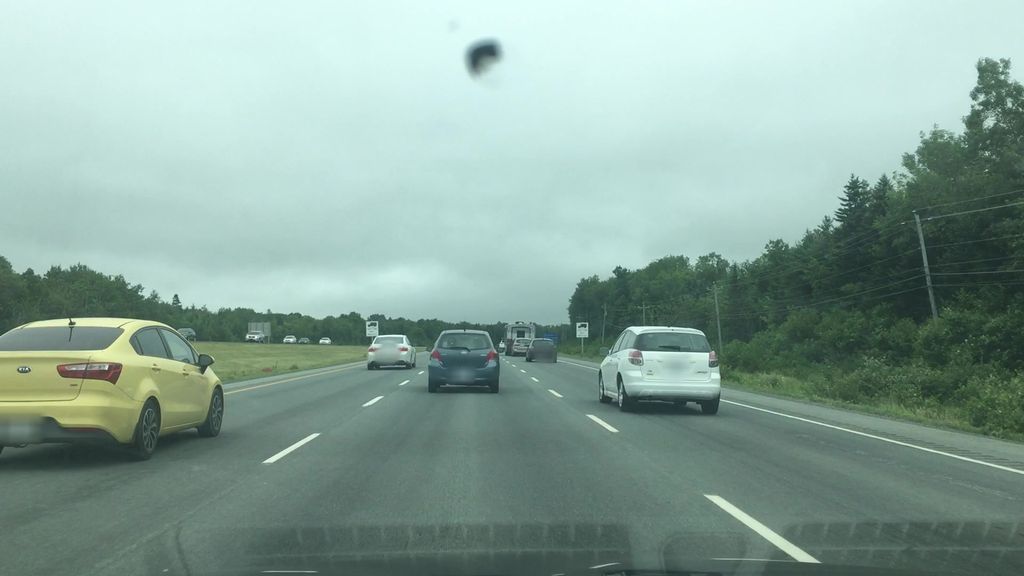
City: halifax